Field crop: maize
Growth stage: 1
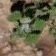
Species: chenopodium